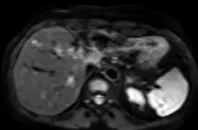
Radiological (MRI Diffusion) to CAPTEM and pasireotide. February 2022, pasireotide alone.
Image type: radiology (mri)